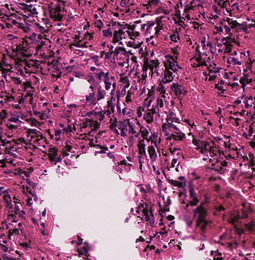
Tumor epithelial tissue: no
Tumor-associated stroma tissue: yes
Normal tissue: no